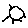
Label: sun